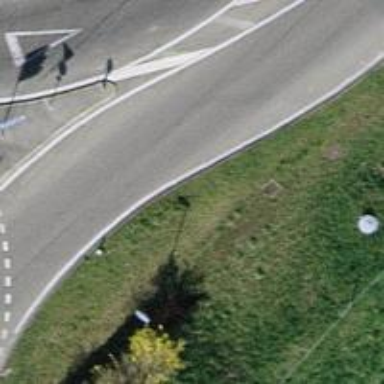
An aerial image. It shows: Primary road with asphalt surface.